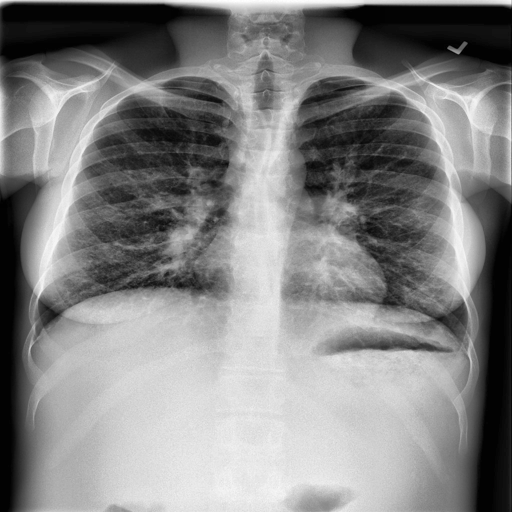
Finding: NORMAL